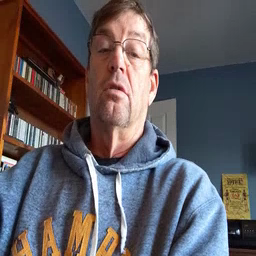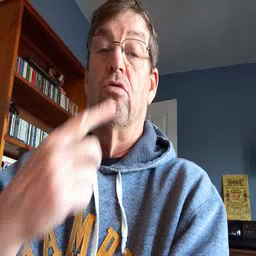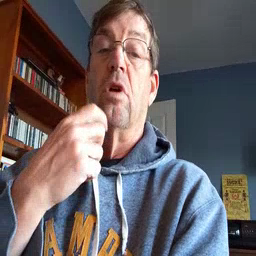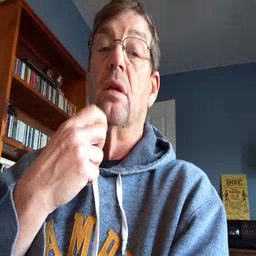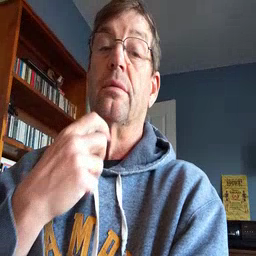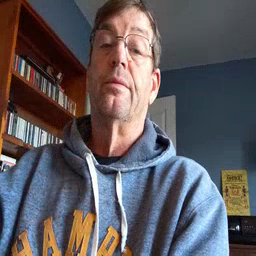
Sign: red